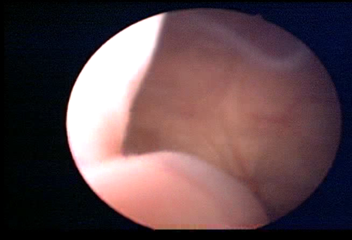
Modality: WLC
Class: Normal mucosa
Bladder cancer association: No